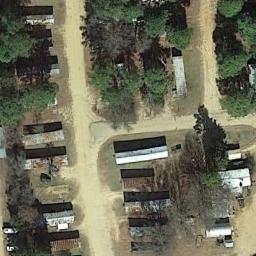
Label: mobile_home_park